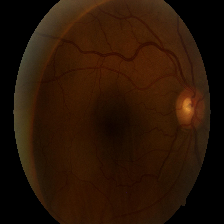
Diabetic retinopathy grade: Moderate